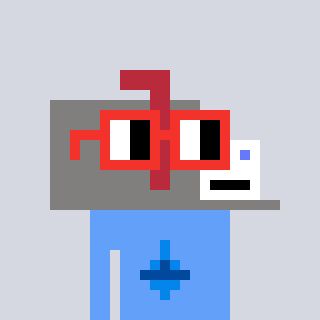
a pixel art character with square red glasses, a mailbox-shaped head and a blue-colored body on a cool background